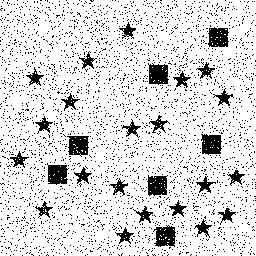
Squares: 7
Triangles: 0
Stars: 21
Total shapes: 28